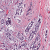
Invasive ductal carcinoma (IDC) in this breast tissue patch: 1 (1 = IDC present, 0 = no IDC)